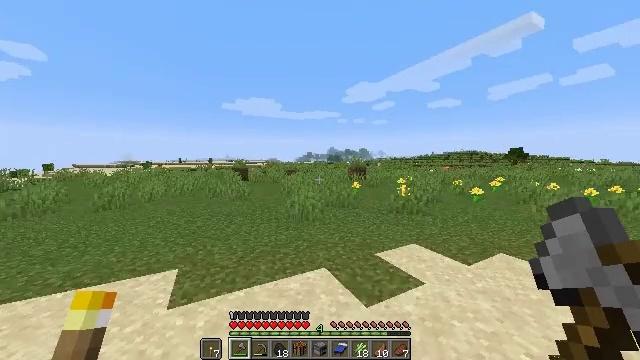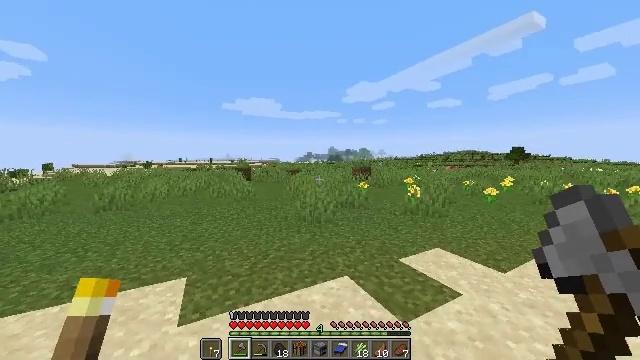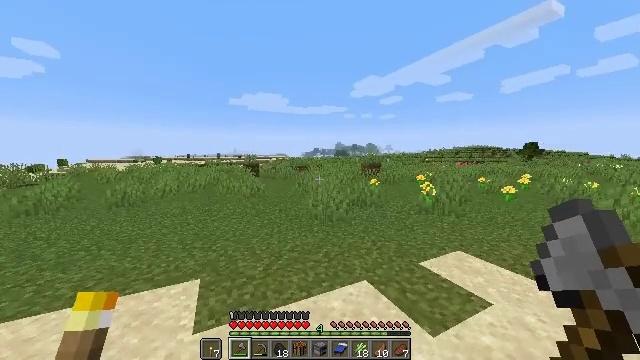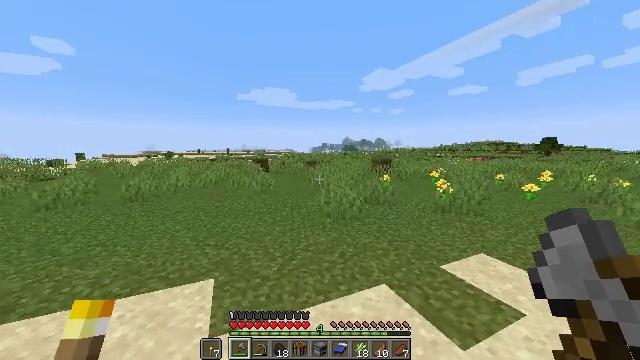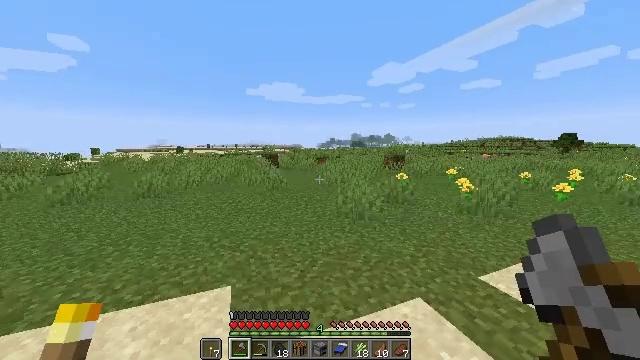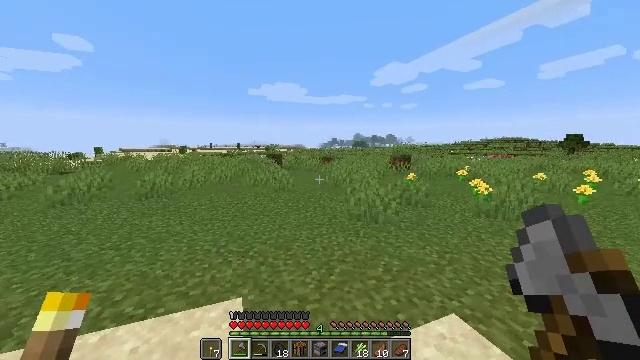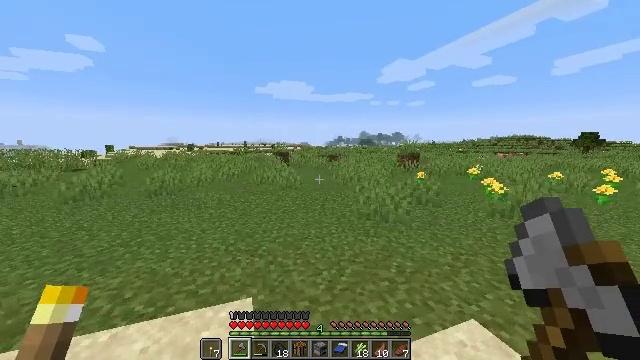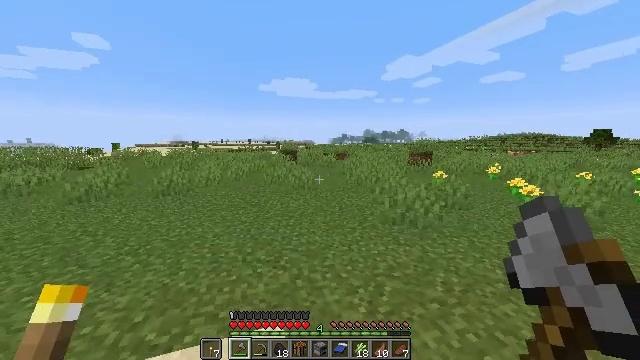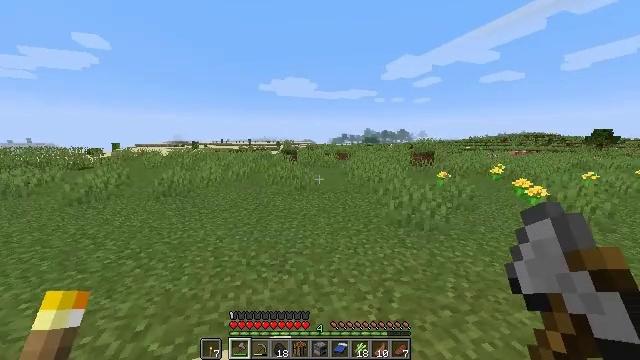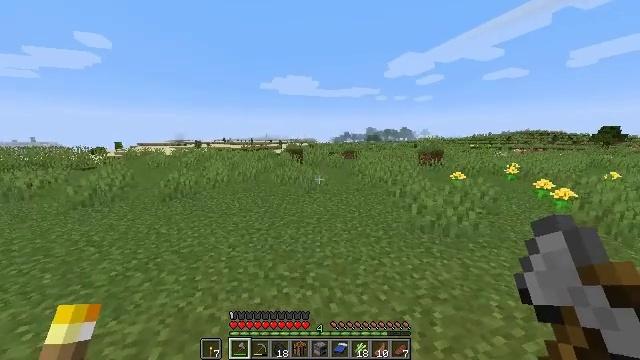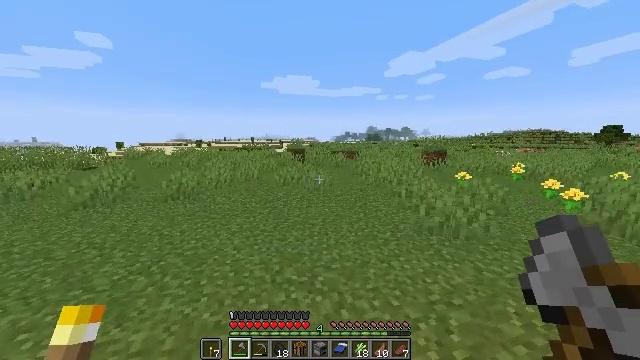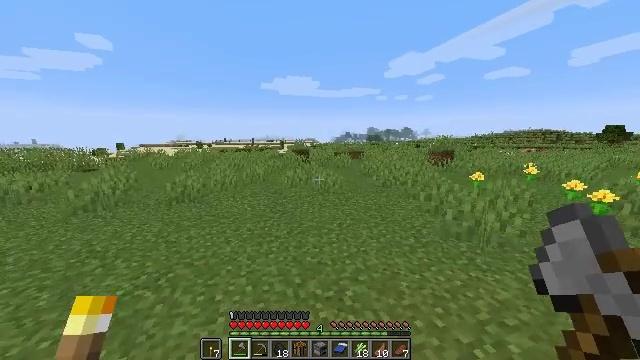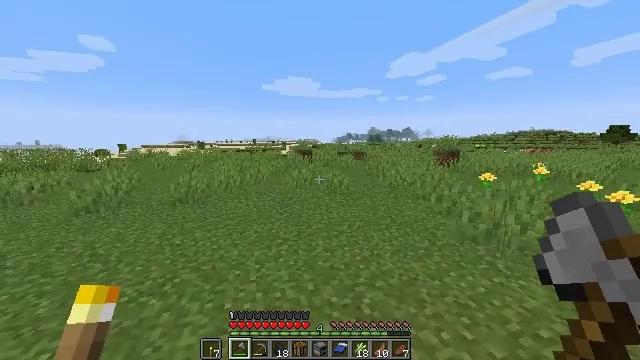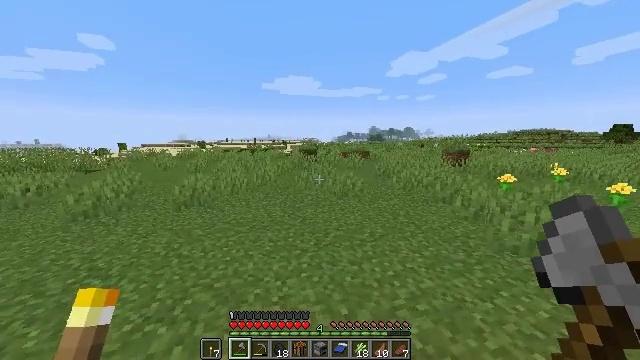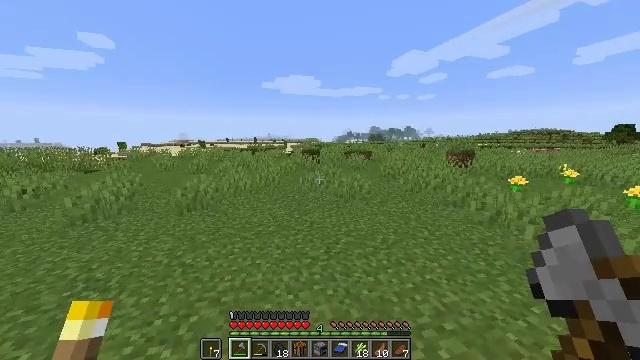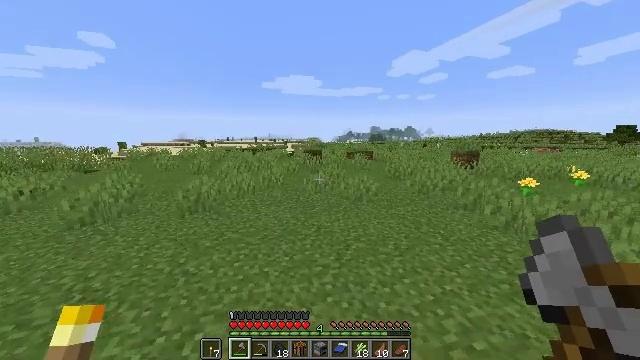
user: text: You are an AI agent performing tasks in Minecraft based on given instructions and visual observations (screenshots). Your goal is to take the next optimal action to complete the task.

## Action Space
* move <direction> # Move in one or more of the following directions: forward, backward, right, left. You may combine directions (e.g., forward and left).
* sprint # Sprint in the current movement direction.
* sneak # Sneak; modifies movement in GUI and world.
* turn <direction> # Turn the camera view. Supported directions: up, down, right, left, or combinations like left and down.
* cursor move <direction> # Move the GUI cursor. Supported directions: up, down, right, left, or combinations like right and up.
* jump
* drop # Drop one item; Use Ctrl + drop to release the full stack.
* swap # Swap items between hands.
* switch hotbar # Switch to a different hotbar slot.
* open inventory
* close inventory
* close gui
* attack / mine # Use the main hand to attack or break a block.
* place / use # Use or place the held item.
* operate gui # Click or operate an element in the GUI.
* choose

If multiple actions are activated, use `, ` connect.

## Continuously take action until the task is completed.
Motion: motion action
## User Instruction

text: Remove blue terracotta to use elsewhere.
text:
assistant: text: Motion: move forward and move left, sprint
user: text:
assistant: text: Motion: move forward and move left, sprint, turn left and down
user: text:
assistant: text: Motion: move forward and move left, turn left and down
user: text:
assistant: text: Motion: move forward and move left, turn left and down
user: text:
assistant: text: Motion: move forward and move left
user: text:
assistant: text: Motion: move forward and move left, turn left
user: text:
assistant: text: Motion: move forward and move left
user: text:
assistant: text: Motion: move forward and move left
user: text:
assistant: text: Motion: move forward and move left
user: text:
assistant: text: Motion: move forward and move left
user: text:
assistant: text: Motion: move forward and move left
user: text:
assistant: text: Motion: move forward and move left
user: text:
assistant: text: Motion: move forward and move left
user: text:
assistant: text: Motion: move forward and move left
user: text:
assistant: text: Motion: move forward and move left
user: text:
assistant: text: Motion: move forward and move left
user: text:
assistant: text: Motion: move forward and move left
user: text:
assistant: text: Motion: move forward and move left
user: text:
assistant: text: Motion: move forward and move left, turn left
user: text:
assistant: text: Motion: move forward and move left, turn left
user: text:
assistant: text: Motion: move forward and move left, turn left
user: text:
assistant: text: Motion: move forward and move left, turn left
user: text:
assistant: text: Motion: move forward
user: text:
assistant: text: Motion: move forward
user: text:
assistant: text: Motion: move forward
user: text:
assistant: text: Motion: move forward, turn left
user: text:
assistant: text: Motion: move forward, turn left
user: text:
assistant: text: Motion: move forward, sprint, turn left
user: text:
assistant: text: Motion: move forward, sprint, turn left
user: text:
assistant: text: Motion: move forward, sprint, turn left